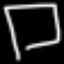
Label: square